Question: Count the number of objects in the diagram.
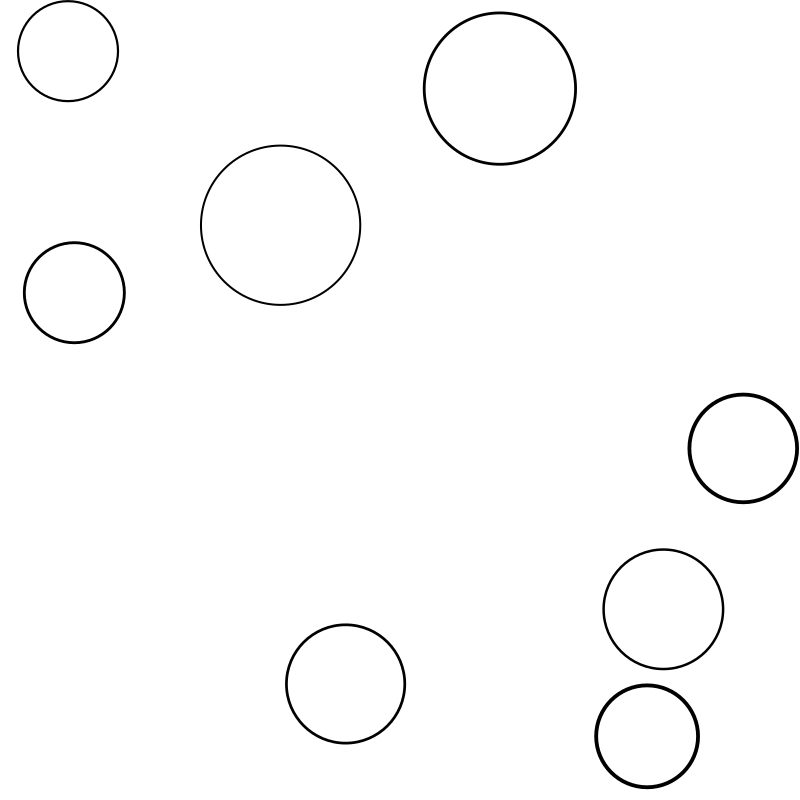
Answer: 8